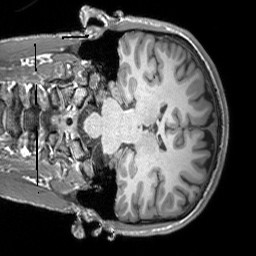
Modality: T1w
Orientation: coronal
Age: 20
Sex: male
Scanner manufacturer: siemens
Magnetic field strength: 3 T
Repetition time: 1.9 s
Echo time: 0.00252 s